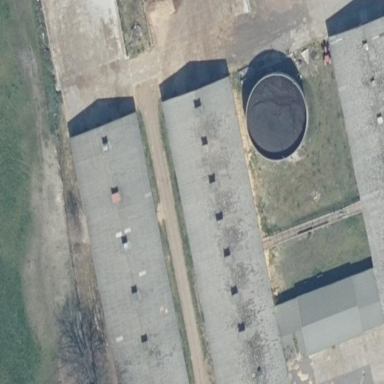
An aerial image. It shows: Gabled farm auxiliary building with grey roof and grey exterior. The roof is oriented along the building.